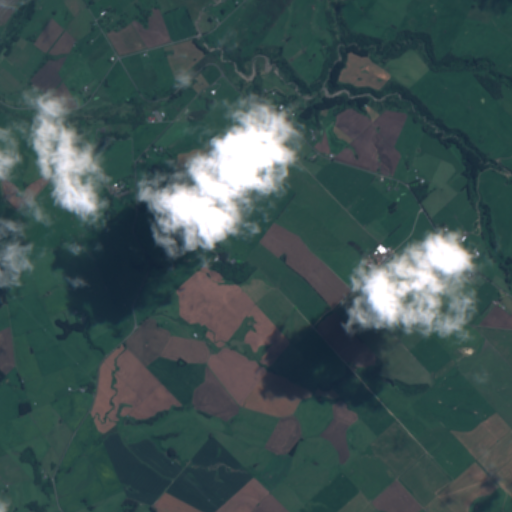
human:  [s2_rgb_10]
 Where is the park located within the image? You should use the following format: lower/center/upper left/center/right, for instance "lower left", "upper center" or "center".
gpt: The park is located in the upper center of the image.
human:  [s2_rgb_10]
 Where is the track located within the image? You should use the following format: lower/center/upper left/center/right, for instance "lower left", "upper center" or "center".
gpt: The track is located in the center right of the image.
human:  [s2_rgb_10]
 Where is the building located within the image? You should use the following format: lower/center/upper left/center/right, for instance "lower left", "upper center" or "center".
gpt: There is no building in the image.